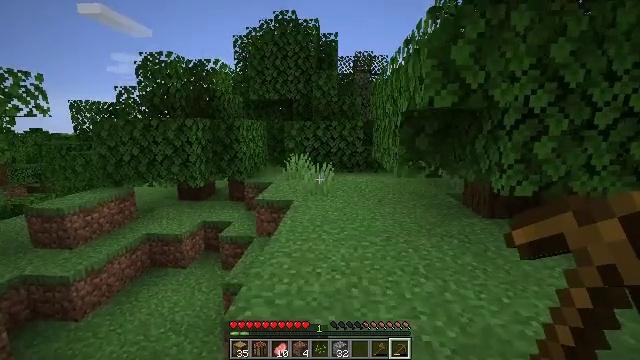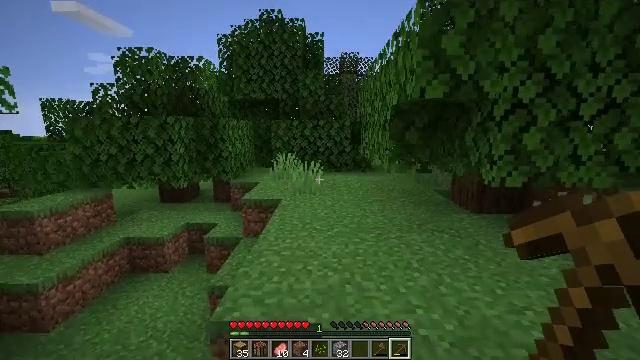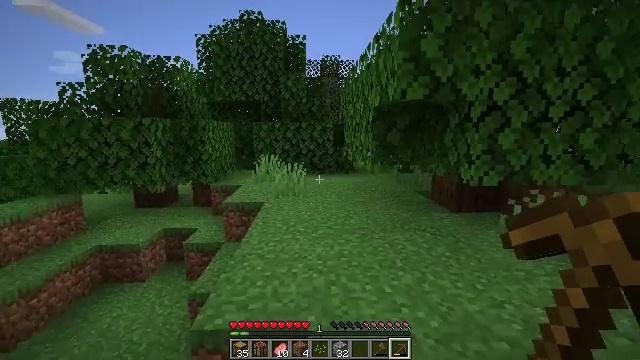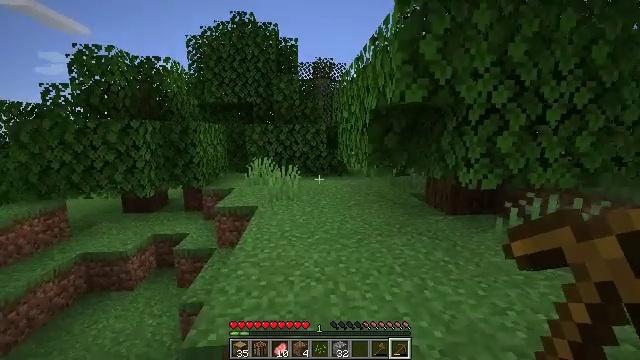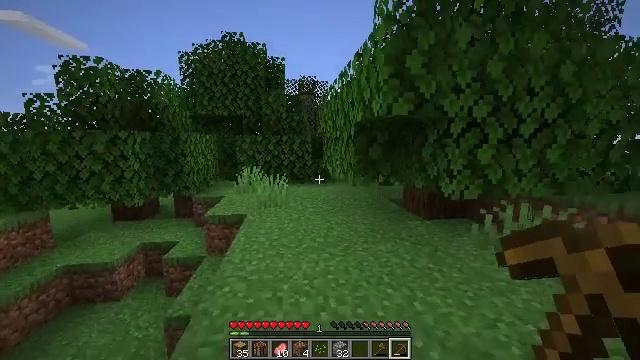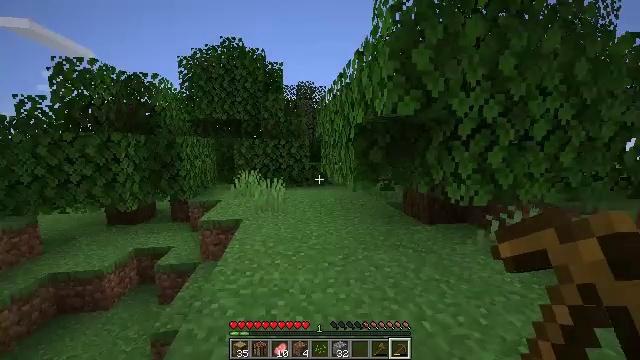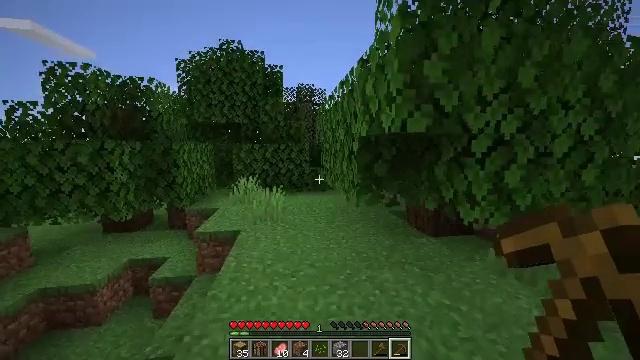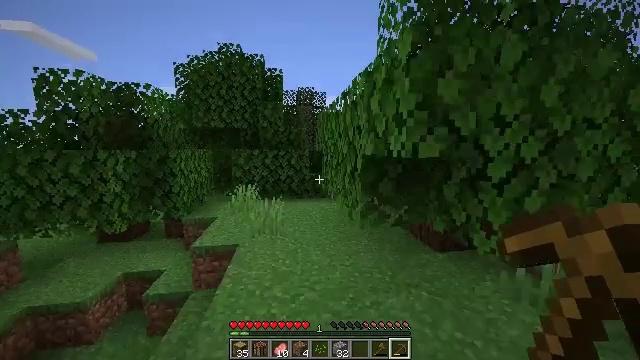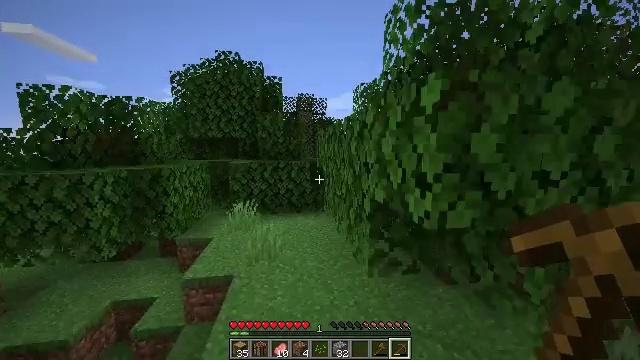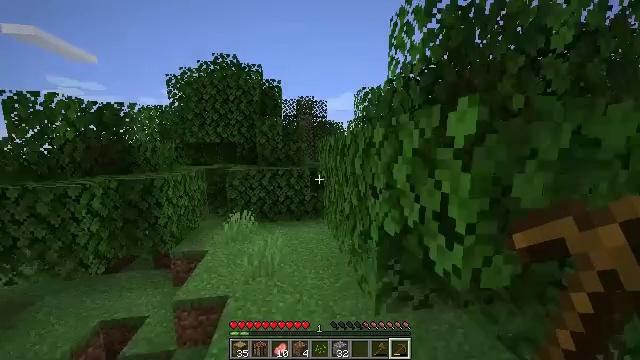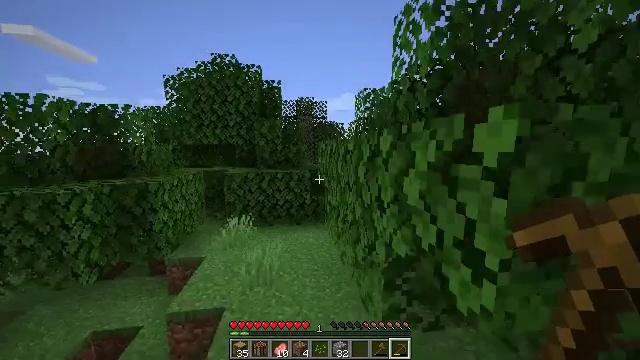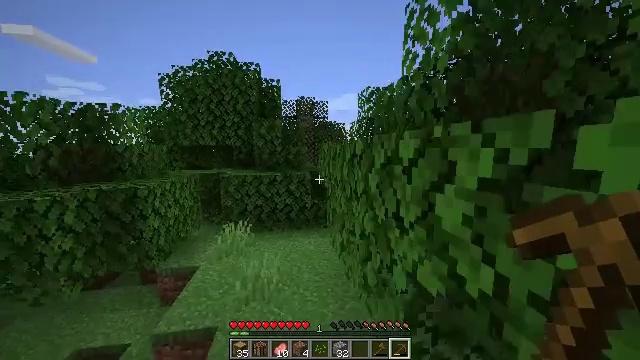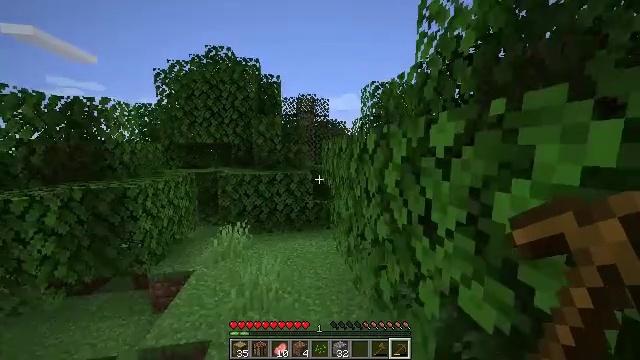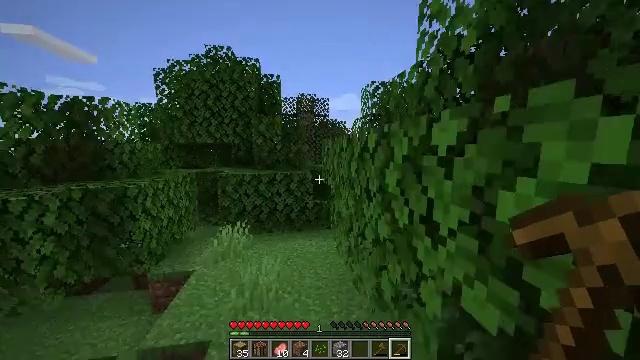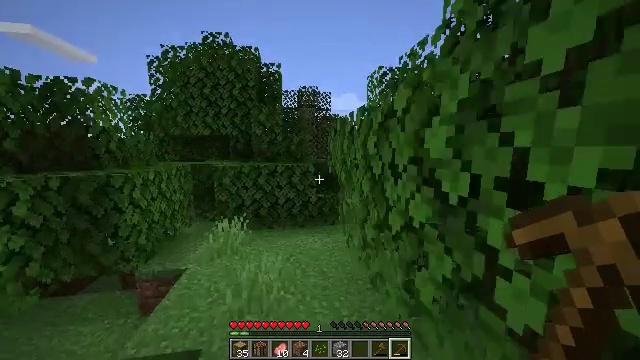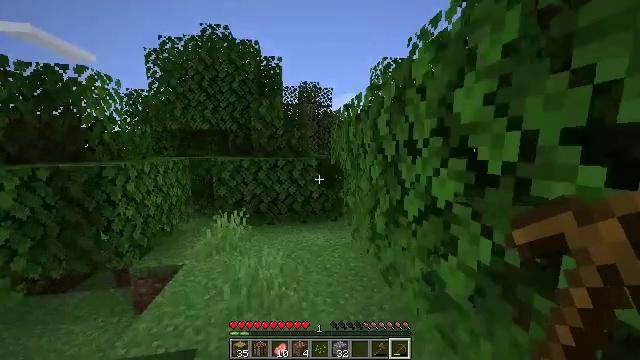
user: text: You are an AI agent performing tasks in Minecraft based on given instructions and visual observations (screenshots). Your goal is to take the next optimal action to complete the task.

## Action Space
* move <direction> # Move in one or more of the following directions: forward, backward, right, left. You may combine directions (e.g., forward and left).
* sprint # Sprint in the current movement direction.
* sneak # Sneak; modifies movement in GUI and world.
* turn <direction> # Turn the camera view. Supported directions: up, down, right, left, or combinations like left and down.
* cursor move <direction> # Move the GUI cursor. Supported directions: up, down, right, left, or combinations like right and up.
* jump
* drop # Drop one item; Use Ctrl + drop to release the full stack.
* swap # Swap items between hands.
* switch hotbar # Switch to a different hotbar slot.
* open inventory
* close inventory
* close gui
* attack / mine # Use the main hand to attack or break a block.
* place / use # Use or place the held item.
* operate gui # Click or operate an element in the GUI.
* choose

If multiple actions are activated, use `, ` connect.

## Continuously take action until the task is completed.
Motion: motion action
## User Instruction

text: Combat the cow.
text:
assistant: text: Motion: move forward, turn right
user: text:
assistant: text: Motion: move forward, sprint, turn right
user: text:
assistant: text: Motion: move forward, sprint, turn right
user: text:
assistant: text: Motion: move forward, sprint, turn right and up
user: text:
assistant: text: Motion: move forward
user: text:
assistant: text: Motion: move forward, jump
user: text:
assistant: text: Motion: move forward, jump
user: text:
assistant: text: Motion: move forward, jump
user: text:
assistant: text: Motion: move forward, jump
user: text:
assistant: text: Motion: move forward and move left, jump
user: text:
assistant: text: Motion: move forward and move left, jump
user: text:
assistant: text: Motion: move forward and move left, jump
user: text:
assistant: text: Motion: move forward and move left, jump
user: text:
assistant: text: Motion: move forward and move left, jump
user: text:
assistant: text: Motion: move forward and move left, jump
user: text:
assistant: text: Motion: move forward and move left, turn right, jump
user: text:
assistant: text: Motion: move forward and move left, turn right, jump
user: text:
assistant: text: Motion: move forward and move left, turn right, jump
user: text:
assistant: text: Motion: move forward and move left, turn right, jump
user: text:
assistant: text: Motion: move forward, turn right, jump
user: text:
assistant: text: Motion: move forward, turn right, jump
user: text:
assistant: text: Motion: move forward, turn right, jump
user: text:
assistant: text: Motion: move forward, jump
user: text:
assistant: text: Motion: move forward, jump
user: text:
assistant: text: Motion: move forward, jump
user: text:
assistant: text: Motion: move forward, turn right
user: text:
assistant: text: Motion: move forward, turn right
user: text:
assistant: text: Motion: move forward
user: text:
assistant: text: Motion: move forward
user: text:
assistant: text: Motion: move forward